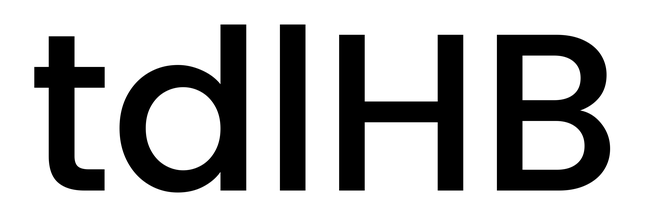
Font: Poppins-Medium